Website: apple
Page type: customer-info-address
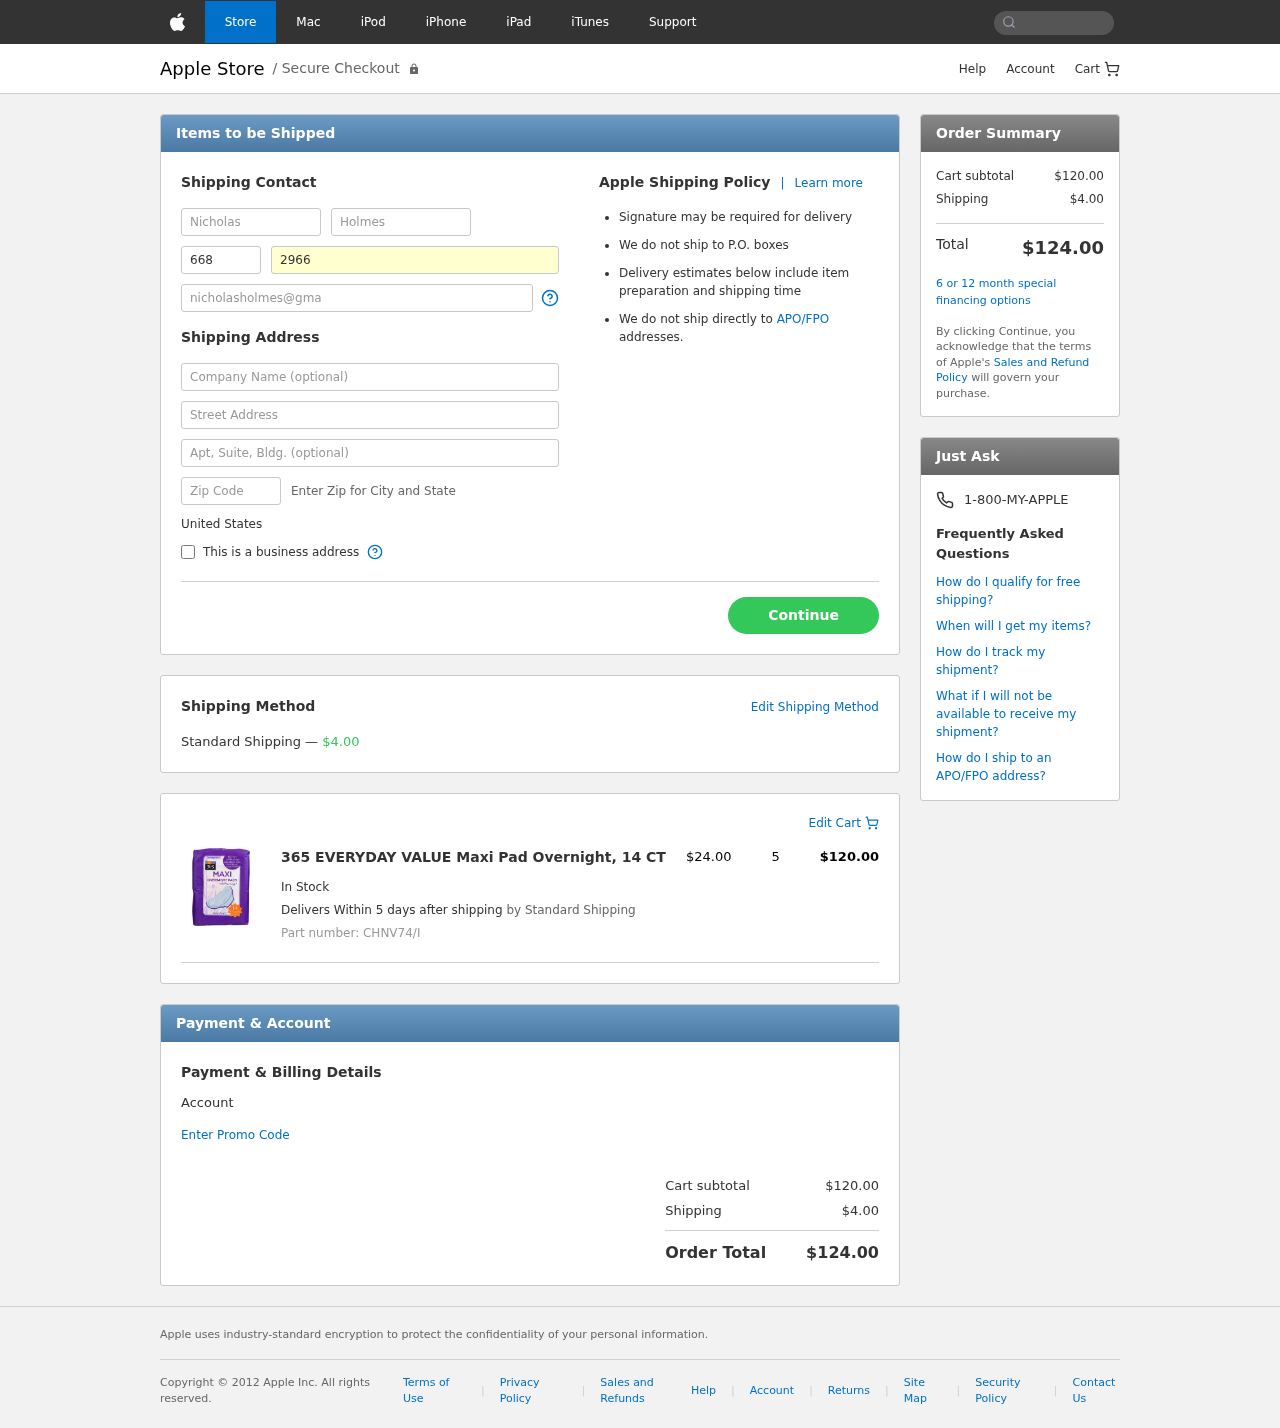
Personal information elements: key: PII_COUNTRY
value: United States
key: PII_FIRSTNAME
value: Nicholas
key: PII_LASTNAME
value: Holmes
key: PII_PHONE_AREA
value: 668
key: PII_PHONE_LINE
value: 2966
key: PII_EMAIL
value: nicholasholmes@gmail.com
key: PII_COMPANY
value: Hill Group
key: PII_STREET
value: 75576 Dana Villages
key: PII_STREET2
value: Apt. 560
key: PII_POSTCODE
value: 92952
Product elements: key: PRODUCT1_NAME
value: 365 EVERYDAY VALUE Maxi Pad Overnight, 14 CT
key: PRODUCT1_PRICE
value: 24
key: PRODUCT1_QUANTITY
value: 5
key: PRODUCT1_SKU
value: CHNV74/I
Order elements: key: ORDER_SHIPPING_COST
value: $4.00
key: ORDER_ITEM_TOTAL
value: $120.00
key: ORDER_SUBTOTAL
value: $120.00
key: ORDER_TOTAL
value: $124.00